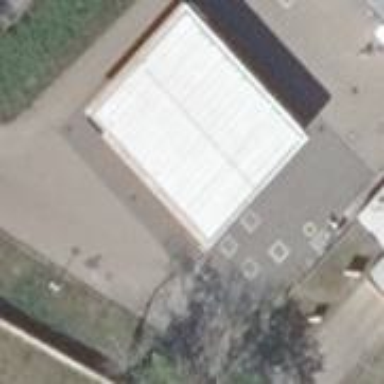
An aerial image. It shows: Building with flat metal roof.